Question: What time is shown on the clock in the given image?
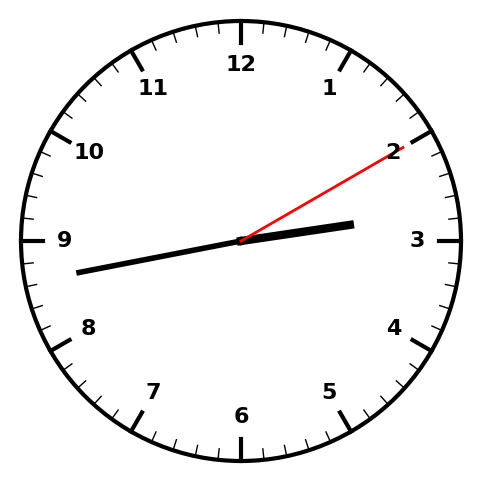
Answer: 02:43:10